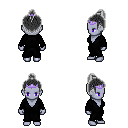
a pixel art fantasy rpg character, female body template, dark elf, purple skin, gray robe, magenta pants, gray short topknot hairstyle, purple tiara, four views (front, back, left, right), 2x2 character sprite sheet, small pixel art, hard edges, no anti-aliasing